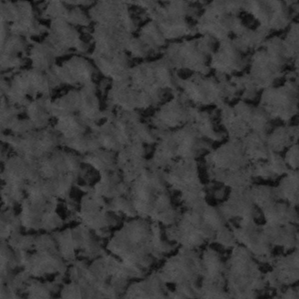
Label: frost